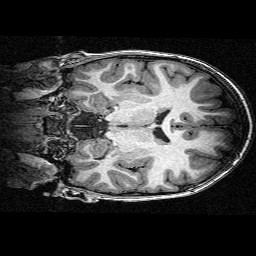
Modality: T1w
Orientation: coronal
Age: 12
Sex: male
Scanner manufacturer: siemens
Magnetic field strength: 3 T
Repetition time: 2.3 s
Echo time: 0.00336 s